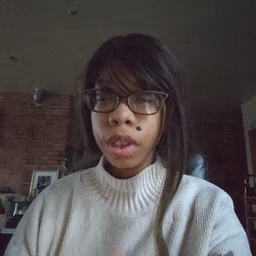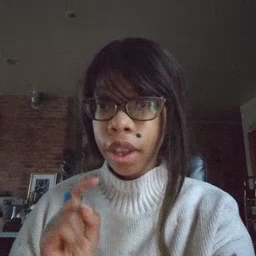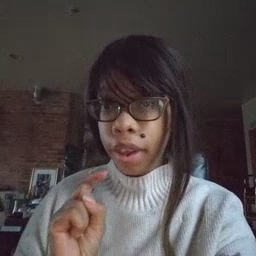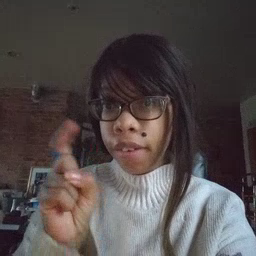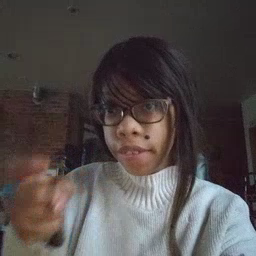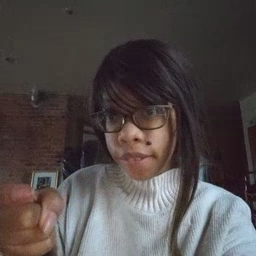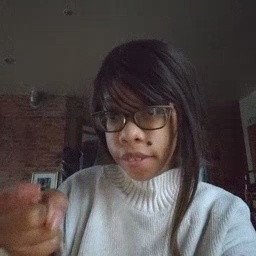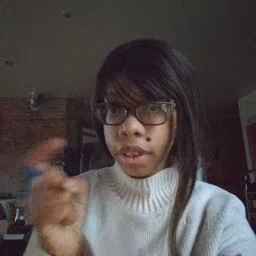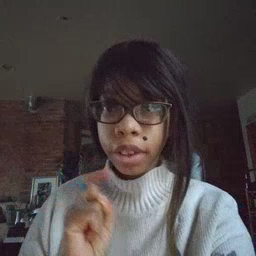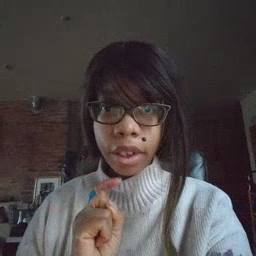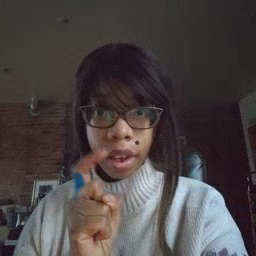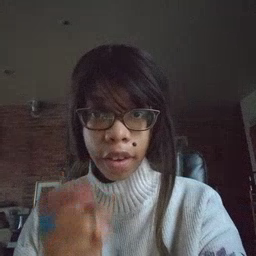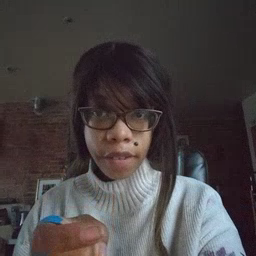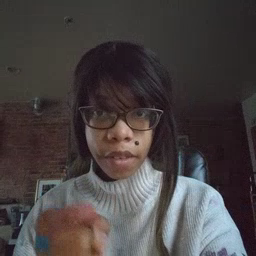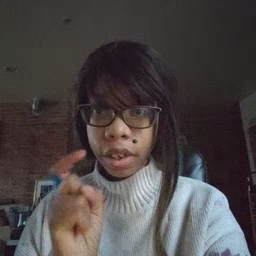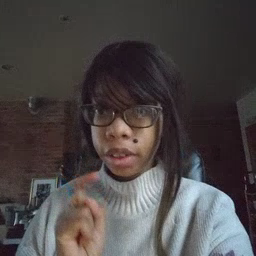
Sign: gift